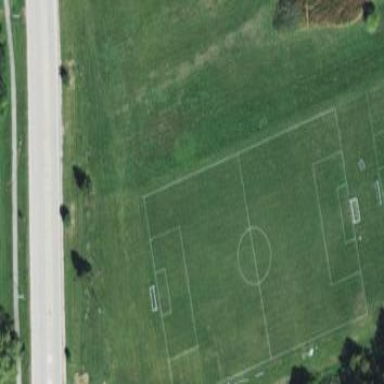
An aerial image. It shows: Soccer pitch for outdoor sports and leisure activities.